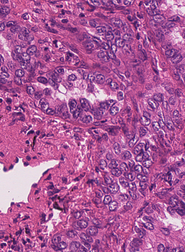
Tumor epithelial tissue: yes
Tumor-associated stroma tissue: yes
Normal tissue: no